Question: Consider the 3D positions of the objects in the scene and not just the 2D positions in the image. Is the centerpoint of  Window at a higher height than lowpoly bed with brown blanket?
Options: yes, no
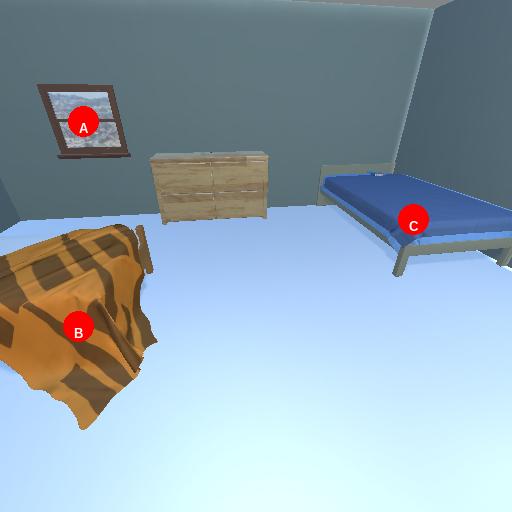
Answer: yes